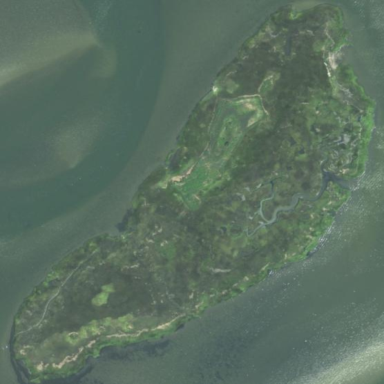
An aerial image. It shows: Island with natural coastline.